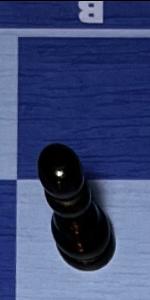
Label: Pawn_Black